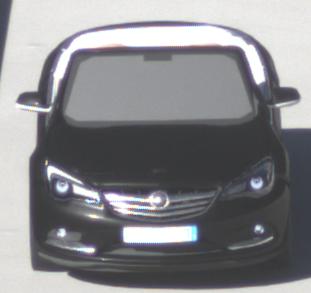
Make: Opel
Model: Cascada 1.4 Turbo
Detailed model: Cascada
Model produced from: 2013/03
Model produced until: 2015/01
Doors: 2
Color: black
Road condition: dry road
Daytime: morning or afternoon
Contrast: high contrast